Question: I'd like to replicate something like the following plot using R, possibly using ggplot (though I doubt it is possible as, AFAIK, it has no 3D capabilities). The data I have is usually a raster file from the raster package, but I can transform it in the most suitable format.

The plot is taken from:
"Climate Change 2013: The Physical Science Basis. Contribution of Working Group I to the Fifth Assessment Report of the Intergovernmental Panel on Climate Change", figure 1.14. I have no idea which software has produced that plot.
I guess the only is to use lattice::cloud (wireframe) or something like this? I can't seem to find any way to force wireframe to have a ind of barplot instead of a surface plot; additionally, the coloring based on the height over the sea, where the grid is kept level, is probably impossible..
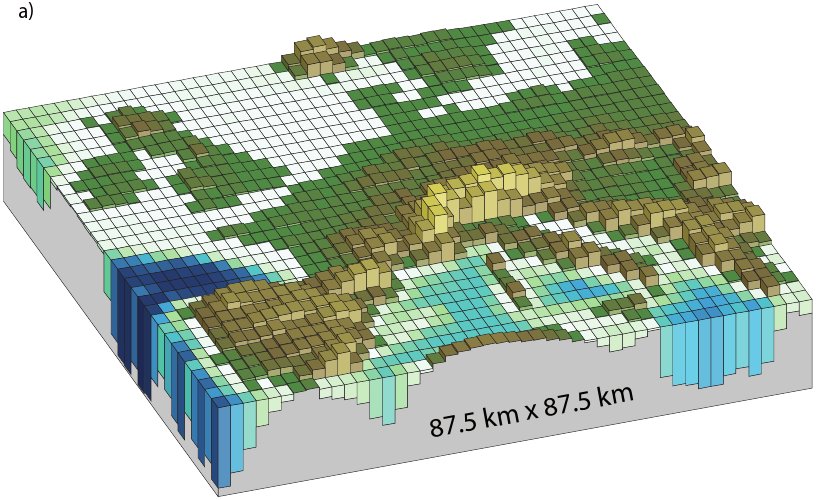
Answer: I found some time to look at this. In the end I took the following approach (linked R code):
<URL>
Thanks to those in the comments who pointed me in the right direction.
I still have problems saving the file but that's material for another Question.
Code from <URL>:
'''
library(raster)
library(rgl)
r <- raster("topo12.nc", varname="topo") #Read file
cols <- terrain.colors(3100) #Define colors
binplot.3d <- function(x,y,z,alpha=1,topcol="#ff0000",sidecol="#aaaaaa"){ #Binplotting function
save <- par3d(skipRedraw=TRUE)
on.exit(par3d(save))
x1<-c(rep(c(x[1],x[2],x[2],x[1]),3),rep(x[1],4),rep(x[2],4))
z1<-c(rep(0,4),rep(c(0,0,z,z),4))
y1<-c(y[1],y[1],y[2],y[2],rep(y[1],4),rep(y[2],4),rep(c(y[1],y[2],y[2],y[1]),2))
x2<-c(rep(c(x[1],x[1],x[2],x[2]),2),rep(c(x[1],x[2],rep(x[1],3),rep(x[2],3)),2))
z2<-c(rep(c(0,z),4),rep(0,8),rep(z,8) )
y2<-c(rep(y[1],4),rep(y[2],4),rep(c(rep(y[1],3),rep(y[2],3),y[1],y[2]),2) )
rgl.quads(x1,z1,y1,col=rep(sidecol,each=4),alpha=alpha)
rgl.quads(c(x[1],x[2],x[2],x[1]),rep(z,4),c(y[1],y[1],y[2],y[2]),
col=rep(topcol,each=4),alpha=1)
rgl.lines(x2,z2,y2,col="#000000")
}
cat("Row ( of", dim(r)[1],"):")
for (row in 1:dim(r)[1]) { #Plotting loop
for (col in 1:dim(r)[2]) {
if (round(r[row, col]) < 1) {
binplot.3d(c(col-1,col), c(row-1,row), r[row, col]/500, alpha=1, topcol="cadetblue3")
} else {
binplot.3d(c(col-1,col), c(row-1,row), r[row, col]/500, alpha=1, topcol=cols[round(r[row, col])])
# cat(round(r[row, col]), " ")
}
}
cat(row, "")
}
'''